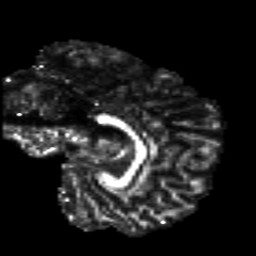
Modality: FA
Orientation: sagittal
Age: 29
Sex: male
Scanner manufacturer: siemens
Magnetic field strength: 3 T
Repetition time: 8.8 s
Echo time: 0.085 s